高三 · 度量几何学
15. 如图, 两个同心圆中, $\mathrm{CmD}$ 的度数是 $30^{\circ}$, 且大圆的半径 $\mathrm{R}=4$, 小圆的半径 $\mathrm{r}=2$, 则 $\mathrm{AnB}$ 的度数是度.

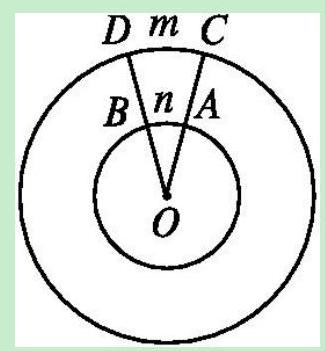
答案: 30
解析: : 解答: $\mathrm{AnB}$ 的度数等于 $\angle \mathrm{AOB}$, 又 $\mathrm{CmD}$ 的度数也等于 $\angle \mathrm{AOB}$, 则 $\mathrm{AnB}$ 的度数是 $30^{\circ}$.分析: 本题主要考查了圆周角定理, 解决问题的关键是根据圆周角定理分析即可